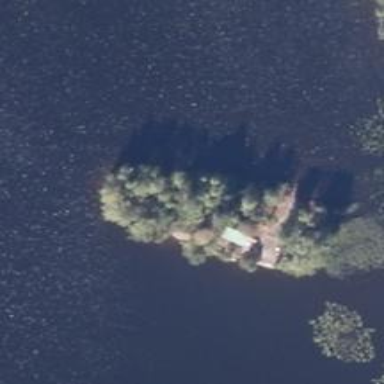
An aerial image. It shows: Islet.